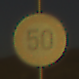
Verkehrszeichen: Geschwindigkeit50
Umgebung: Outdoor, Nature
Tageszeit: SunriseSunset
Wetter: Clear
Licht: Natural
Jahreszeit: NotSpecified
Kontrast: HighContrast